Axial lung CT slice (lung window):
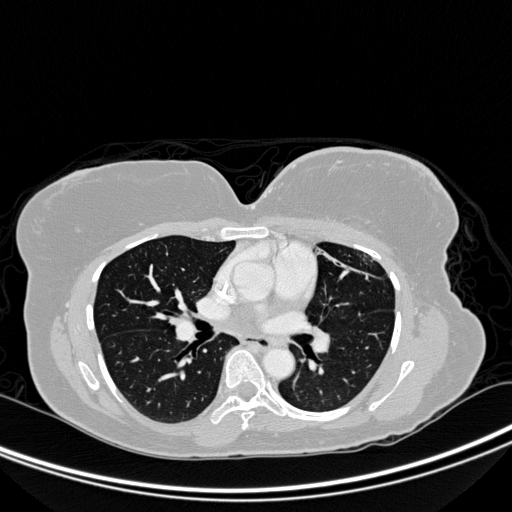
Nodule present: no